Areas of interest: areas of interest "Wuxi National Software Park Phase 5"
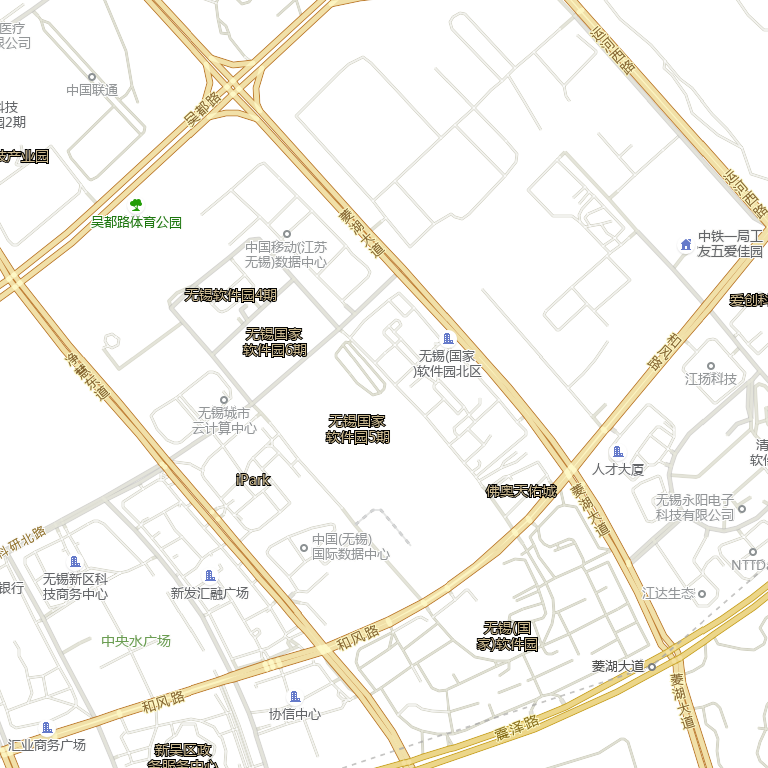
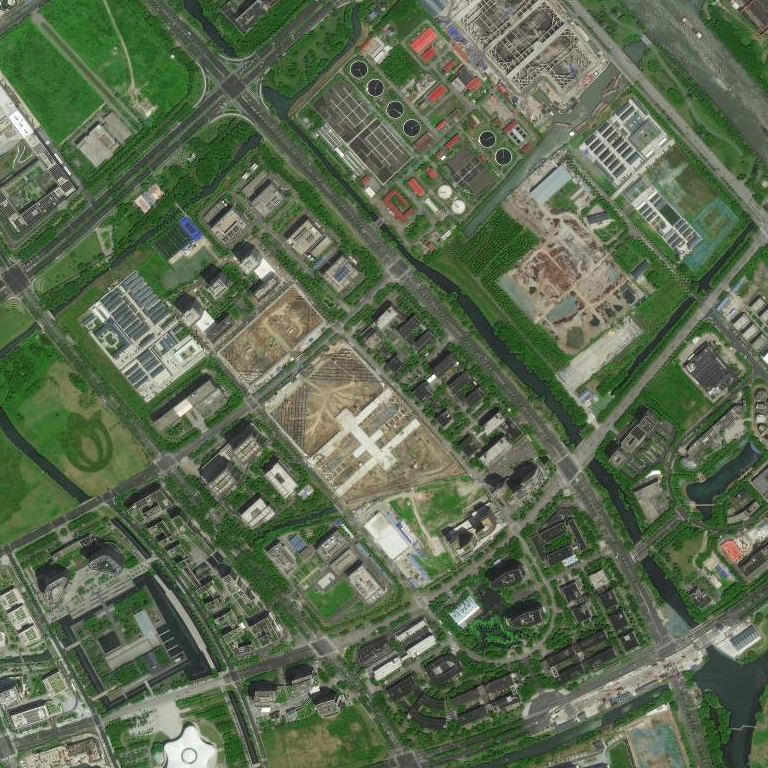